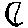
Label: moon